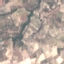
Label: PermanentCrop